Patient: sex M, age 72
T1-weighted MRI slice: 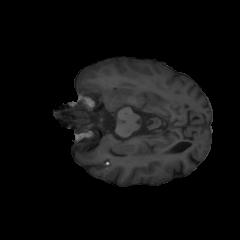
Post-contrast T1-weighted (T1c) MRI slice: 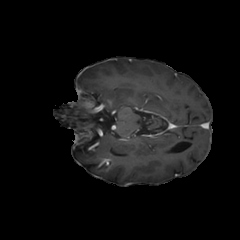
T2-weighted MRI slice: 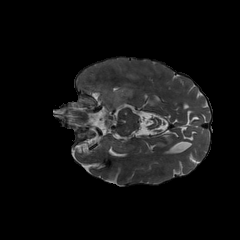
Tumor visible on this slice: yes
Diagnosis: Glioblastoma, IDH-wildtype
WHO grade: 4